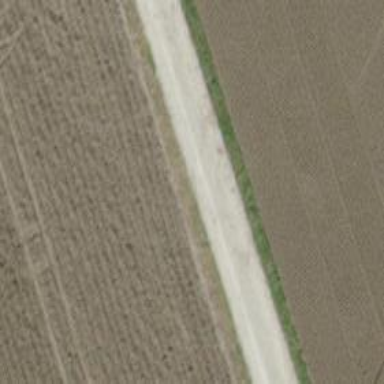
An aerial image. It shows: Unclassified road with fine gravel surface.